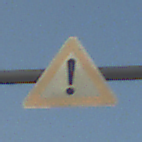
Verkehrszeichen: Gefahrenstelle
Umgebung: Outdoor, Special
Tageszeit: SunriseSunset
Wetter: Clear
Licht: Natural
Jahreszeit: NotSpecified
Kontrast: MediumContrast